Question: I am trying to monitor my Wifi adapter's throughput numerically on the system tray; like so.

I figured out the static Powershell query
'((Get-Counter '\mullick1
etwork interface(intel[r] centrino[r] advanced-n 6205)ytes total/sec').countersamples).cookedvalue*8/102400000*100'
But how can I get the continuous feed and how do I put it on the system tray ?
I found an alternate solution in the <URL> software. But it doesn't show the actual value.
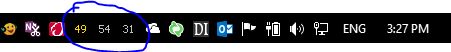
Answer: This is the script to render(update) a text at a notify icon.
Customize the "Get-NotifyIconText" function as you like.
'''
#Requires -Version 3.0
function Get-NotifyIconText {
[DateTime]::Now.Second.ToString()
# ((Get-Counter '\mypc
etwork interface(Intel[R] 82579V Gigabit Network Connection)ytes total/sec').countersamples).cookedvalue*8/102400000*100
}
Add-Type -ReferencedAssemblies @("System.Windows.Forms"; "System.Drawing") -TypeDefinition @"
using System;
using System.Drawing;
using System.Windows.Forms;
public static class TextNotifyIcon
{
// it's difficult to call DestroyIcon() with powershell only...
[System.Runtime.InteropServices.DllImport("user32")]
private static extern bool DestroyIcon(IntPtr hIcon);
public static NotifyIcon CreateTrayIcon()
{
var notifyIcon = new NotifyIcon();
notifyIcon.Visible = true;
return notifyIcon;
}
public static void UpdateIcon(NotifyIcon notifyIcon, string text)
{
using (var b = new Bitmap(16, 16))
using (var g = Graphics.FromImage(b))
using (var font = new Font(FontFamily.GenericMonospace, 8))
{
g.DrawString(text, font, Brushes.Black, 0, 0);
var icon = b.GetHicon();
try
{
notifyIcon.Icon = Icon.FromHandle(icon);
} finally
{
DestroyIcon(icon);
}
}
}
}
"@
$icon = [TextNotifyIcon]::CreateTrayIcon()
while ($true) {
$text = Get-NotifyIconText
[TextNotifyIcon]::UpdateIcon($icon, $text)
[Threading.Thread]::Sleep(1000)
}
'''